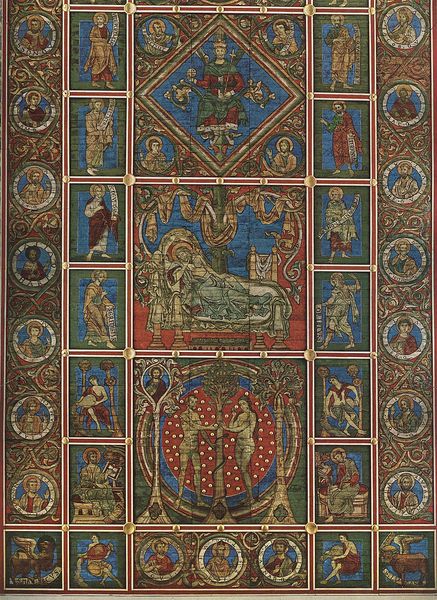
Titel: Deckenmalerei der ehem. Benediktiner-Abteikirche St. Michael
Standort: Hildesheim, St. Michael (EU - D - Nds)
Schlagwörter: blau, mann, bäume, grün, menschen, braun, holz, rot, tiere, tuch, ornament, teppich, bibel, rahmen, gold, stoff, rund, ranken, bilder, schlafen, könig, wandmalerei, bemalt, adam, eva, paradies, kreuz, wurzel, kreise, stof, holzdecke, sündenfall, christlich, eden, heilige, szenen, geschichten, evangelisten, jesse, bildfelder